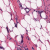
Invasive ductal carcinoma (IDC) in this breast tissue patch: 0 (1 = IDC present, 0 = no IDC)